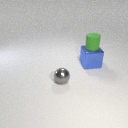
large blue metal cube below small green rubber cylinder